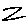
Label: zigzag